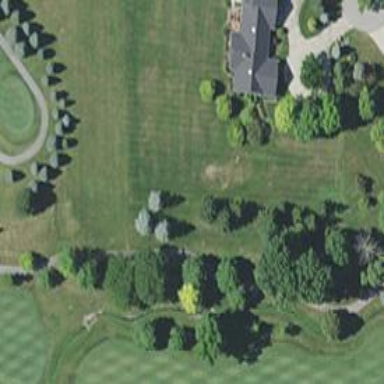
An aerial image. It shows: Path for both roads and golfers.